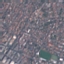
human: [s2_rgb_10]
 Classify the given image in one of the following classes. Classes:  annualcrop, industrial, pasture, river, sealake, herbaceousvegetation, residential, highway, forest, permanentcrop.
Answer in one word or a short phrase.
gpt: Residential